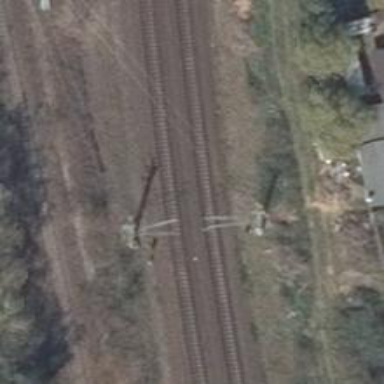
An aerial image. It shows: Milestone along the railway track with catenary mast.